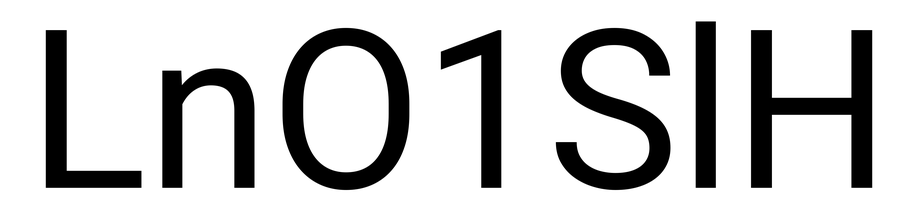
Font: Roboto_Regular